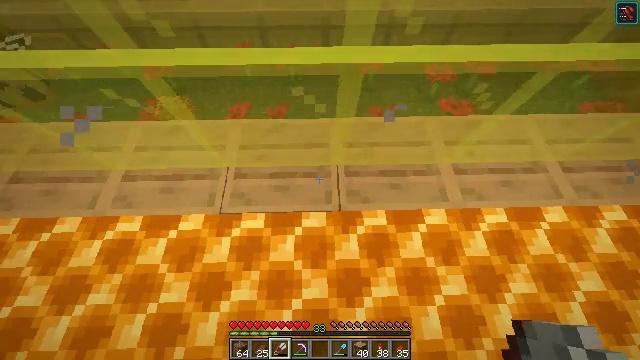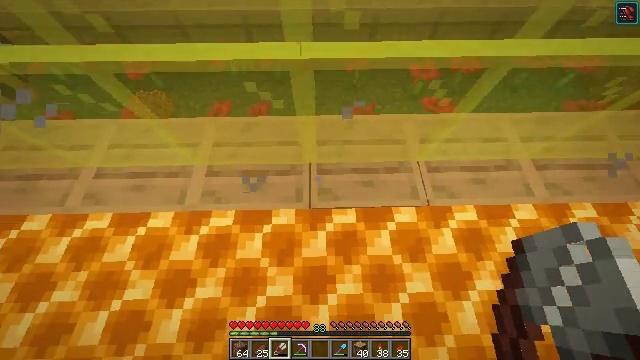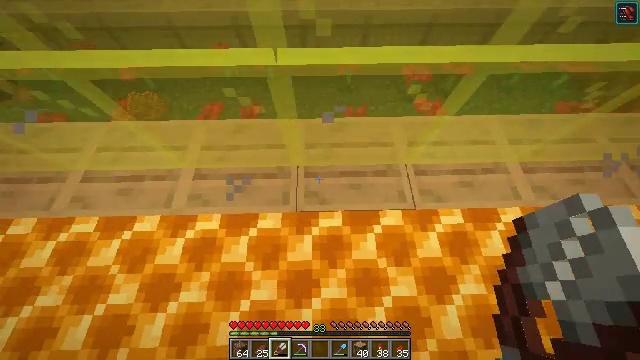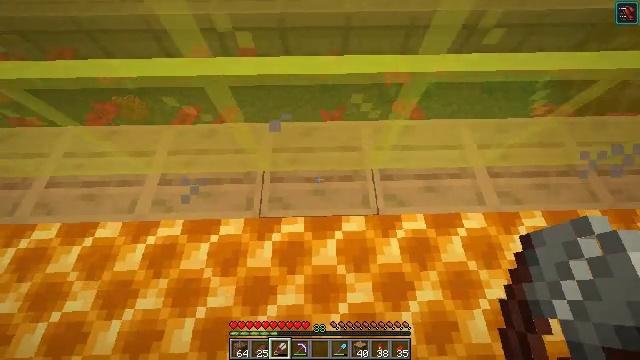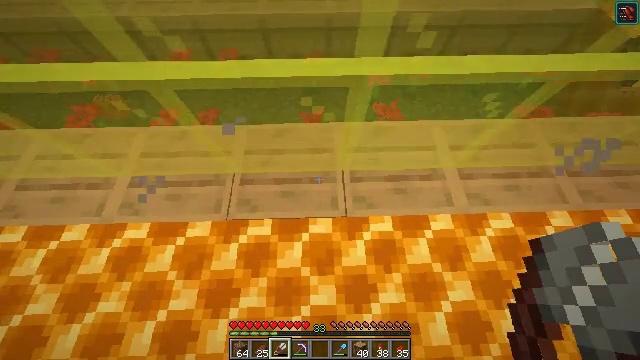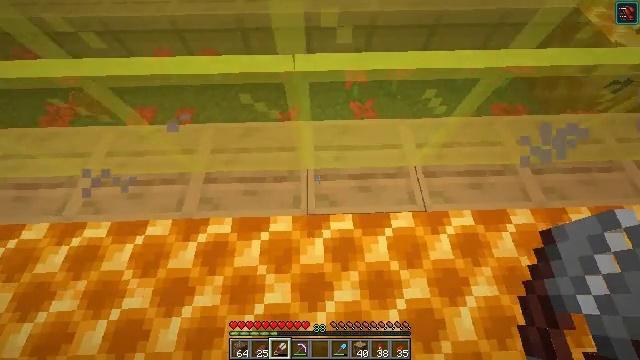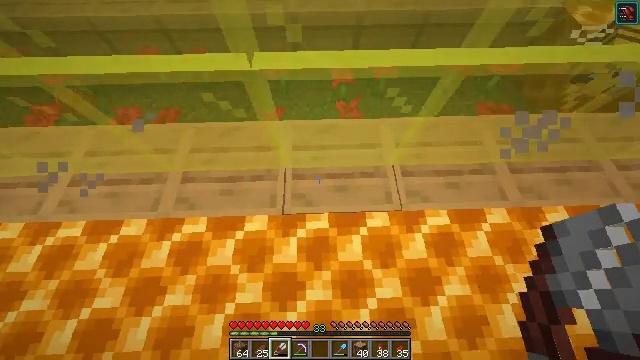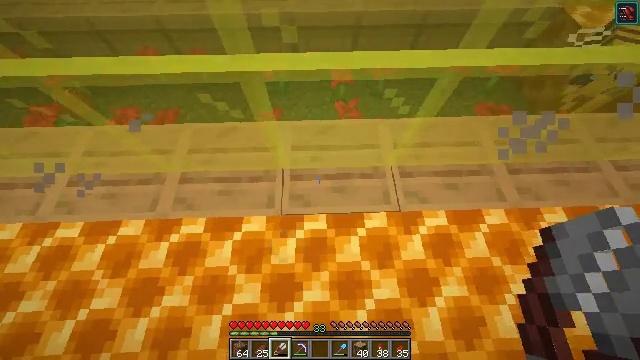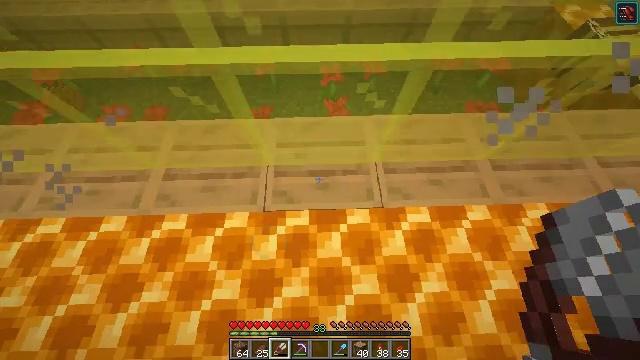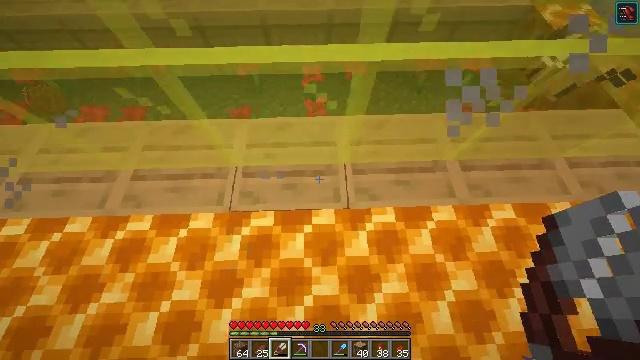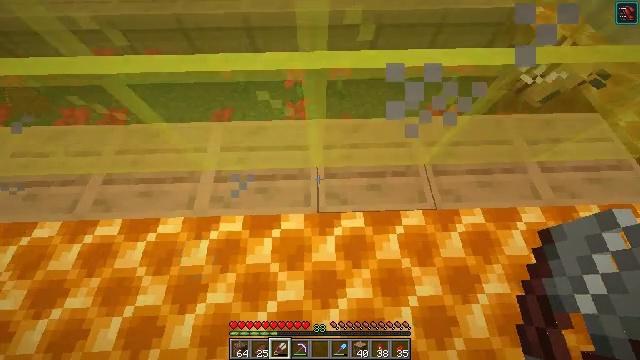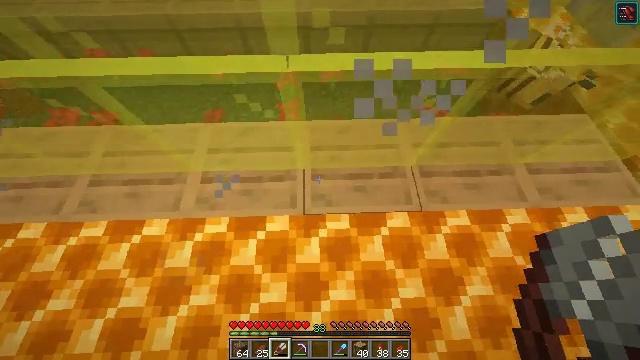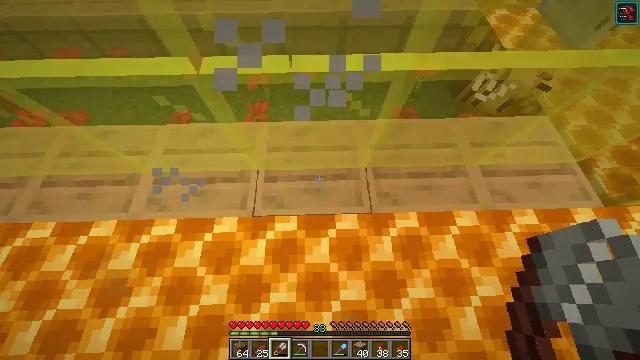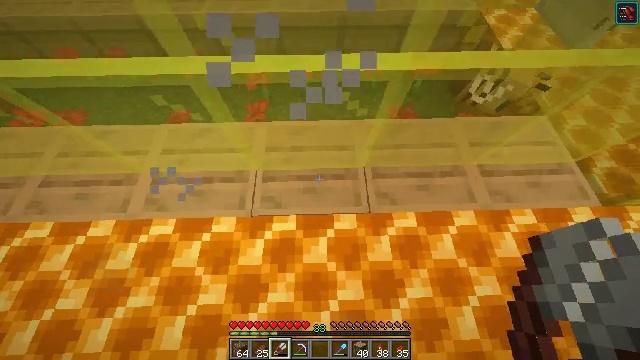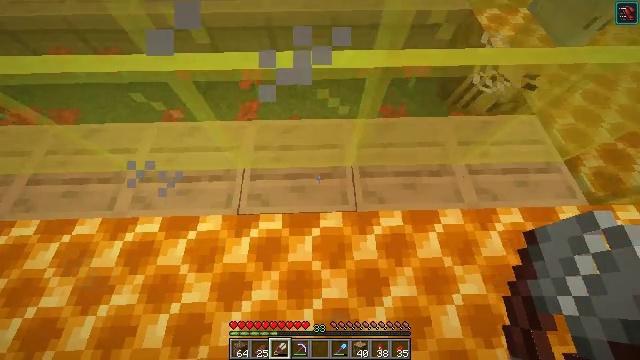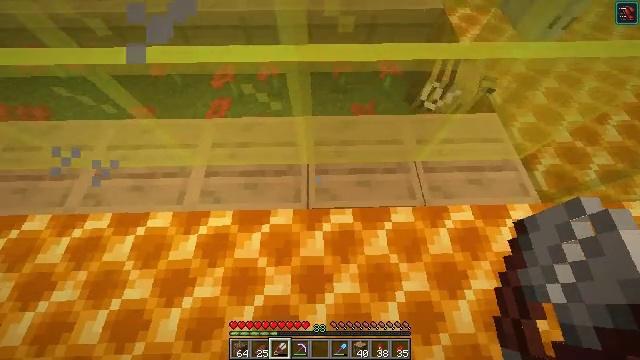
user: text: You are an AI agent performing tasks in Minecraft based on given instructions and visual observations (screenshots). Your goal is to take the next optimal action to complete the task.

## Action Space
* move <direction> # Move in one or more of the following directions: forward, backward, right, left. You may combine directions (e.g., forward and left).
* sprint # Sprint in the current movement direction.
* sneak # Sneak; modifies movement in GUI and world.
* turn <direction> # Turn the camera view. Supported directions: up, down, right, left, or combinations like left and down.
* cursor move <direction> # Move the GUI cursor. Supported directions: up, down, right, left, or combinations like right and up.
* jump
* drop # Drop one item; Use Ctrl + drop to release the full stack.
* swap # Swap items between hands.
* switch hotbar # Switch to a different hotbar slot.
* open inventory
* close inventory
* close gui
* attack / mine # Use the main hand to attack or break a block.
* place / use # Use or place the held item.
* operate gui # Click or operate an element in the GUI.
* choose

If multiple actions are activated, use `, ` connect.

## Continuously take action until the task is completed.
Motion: motion action
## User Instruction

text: Interact with the crafting table to make a honeycomb block from honeycombs.
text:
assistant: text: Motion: use / place
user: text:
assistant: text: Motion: move right, use / place
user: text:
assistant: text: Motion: move right, use / place
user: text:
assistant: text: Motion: move right, use / place
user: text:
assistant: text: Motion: move right, use / place
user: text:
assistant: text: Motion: use / place
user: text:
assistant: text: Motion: use / place
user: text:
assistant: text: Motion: move right, use / place
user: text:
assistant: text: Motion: move right, use / place
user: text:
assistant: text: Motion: move right, use / place
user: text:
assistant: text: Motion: move right, use / place
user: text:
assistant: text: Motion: use / place
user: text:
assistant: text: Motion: use / place
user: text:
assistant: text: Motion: move right, use / place
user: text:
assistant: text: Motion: move right, use / place
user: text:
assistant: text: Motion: move right, use / place
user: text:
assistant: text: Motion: move right, use / place
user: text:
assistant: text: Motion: use / place
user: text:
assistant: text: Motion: use / place
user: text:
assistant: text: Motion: use / place
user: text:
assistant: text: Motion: move right, use / place
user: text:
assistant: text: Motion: move right, use / place
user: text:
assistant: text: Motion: move right, use / place
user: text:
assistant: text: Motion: use / place
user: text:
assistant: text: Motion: use / place
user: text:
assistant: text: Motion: no_op
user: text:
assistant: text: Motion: turn left
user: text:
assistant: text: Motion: turn left and up
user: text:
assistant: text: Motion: turn left and up
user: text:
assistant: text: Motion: turn left and up